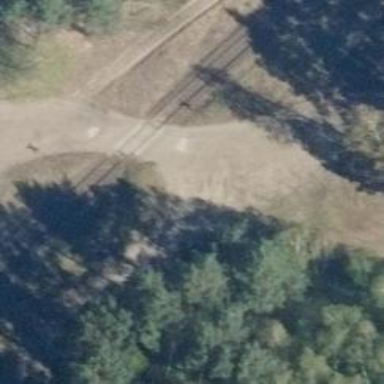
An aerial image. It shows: Railway level crossing.